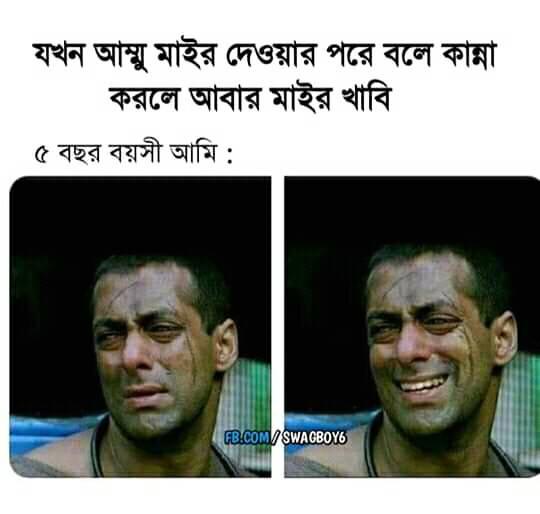
Caption: যখন আম্মু মাইর দেওয়ার পরে বলে কান্না করলে আবার মাইর খাবি     ৫ বছর বয়সী আমিঃ
Label: non-hate